Interaction volume radius: 10 \u00c5
Interaction volume height: 10 \u00c5
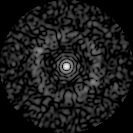
Disorder parameter: 0.8341